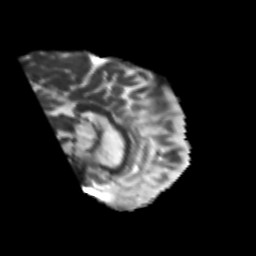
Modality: T2w
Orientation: sagittal
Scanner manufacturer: siemens
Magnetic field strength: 3 T
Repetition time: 6.8 s
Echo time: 0.093 s